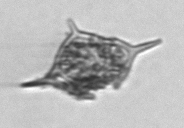
Label: Dictyocha